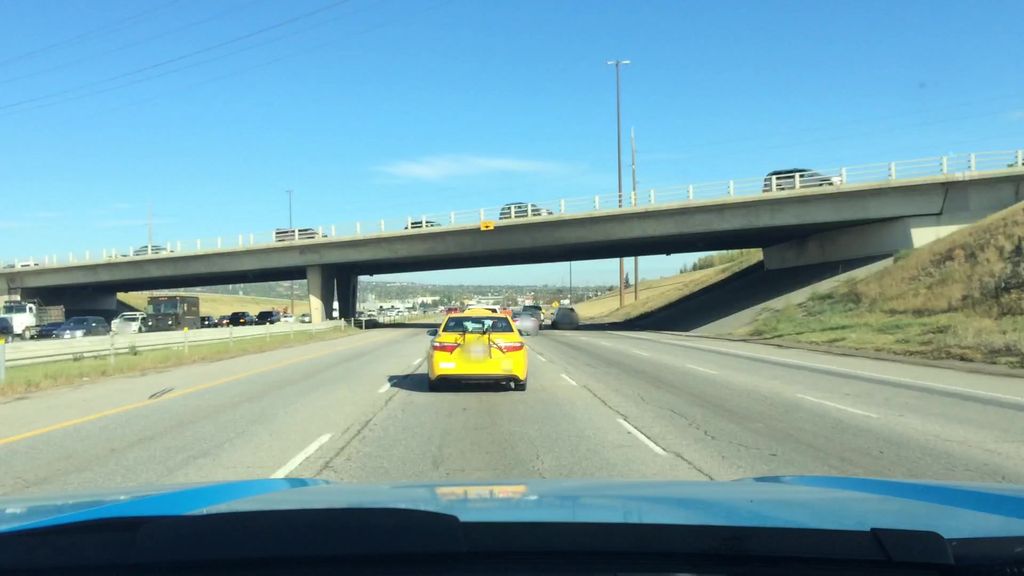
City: calgary